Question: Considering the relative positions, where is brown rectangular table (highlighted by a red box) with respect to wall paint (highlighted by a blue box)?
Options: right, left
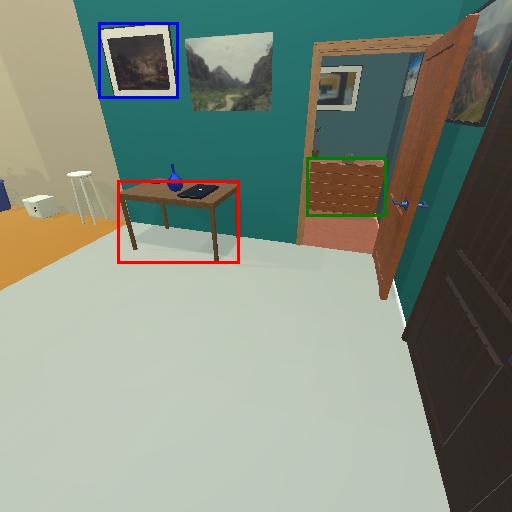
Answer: right